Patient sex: F
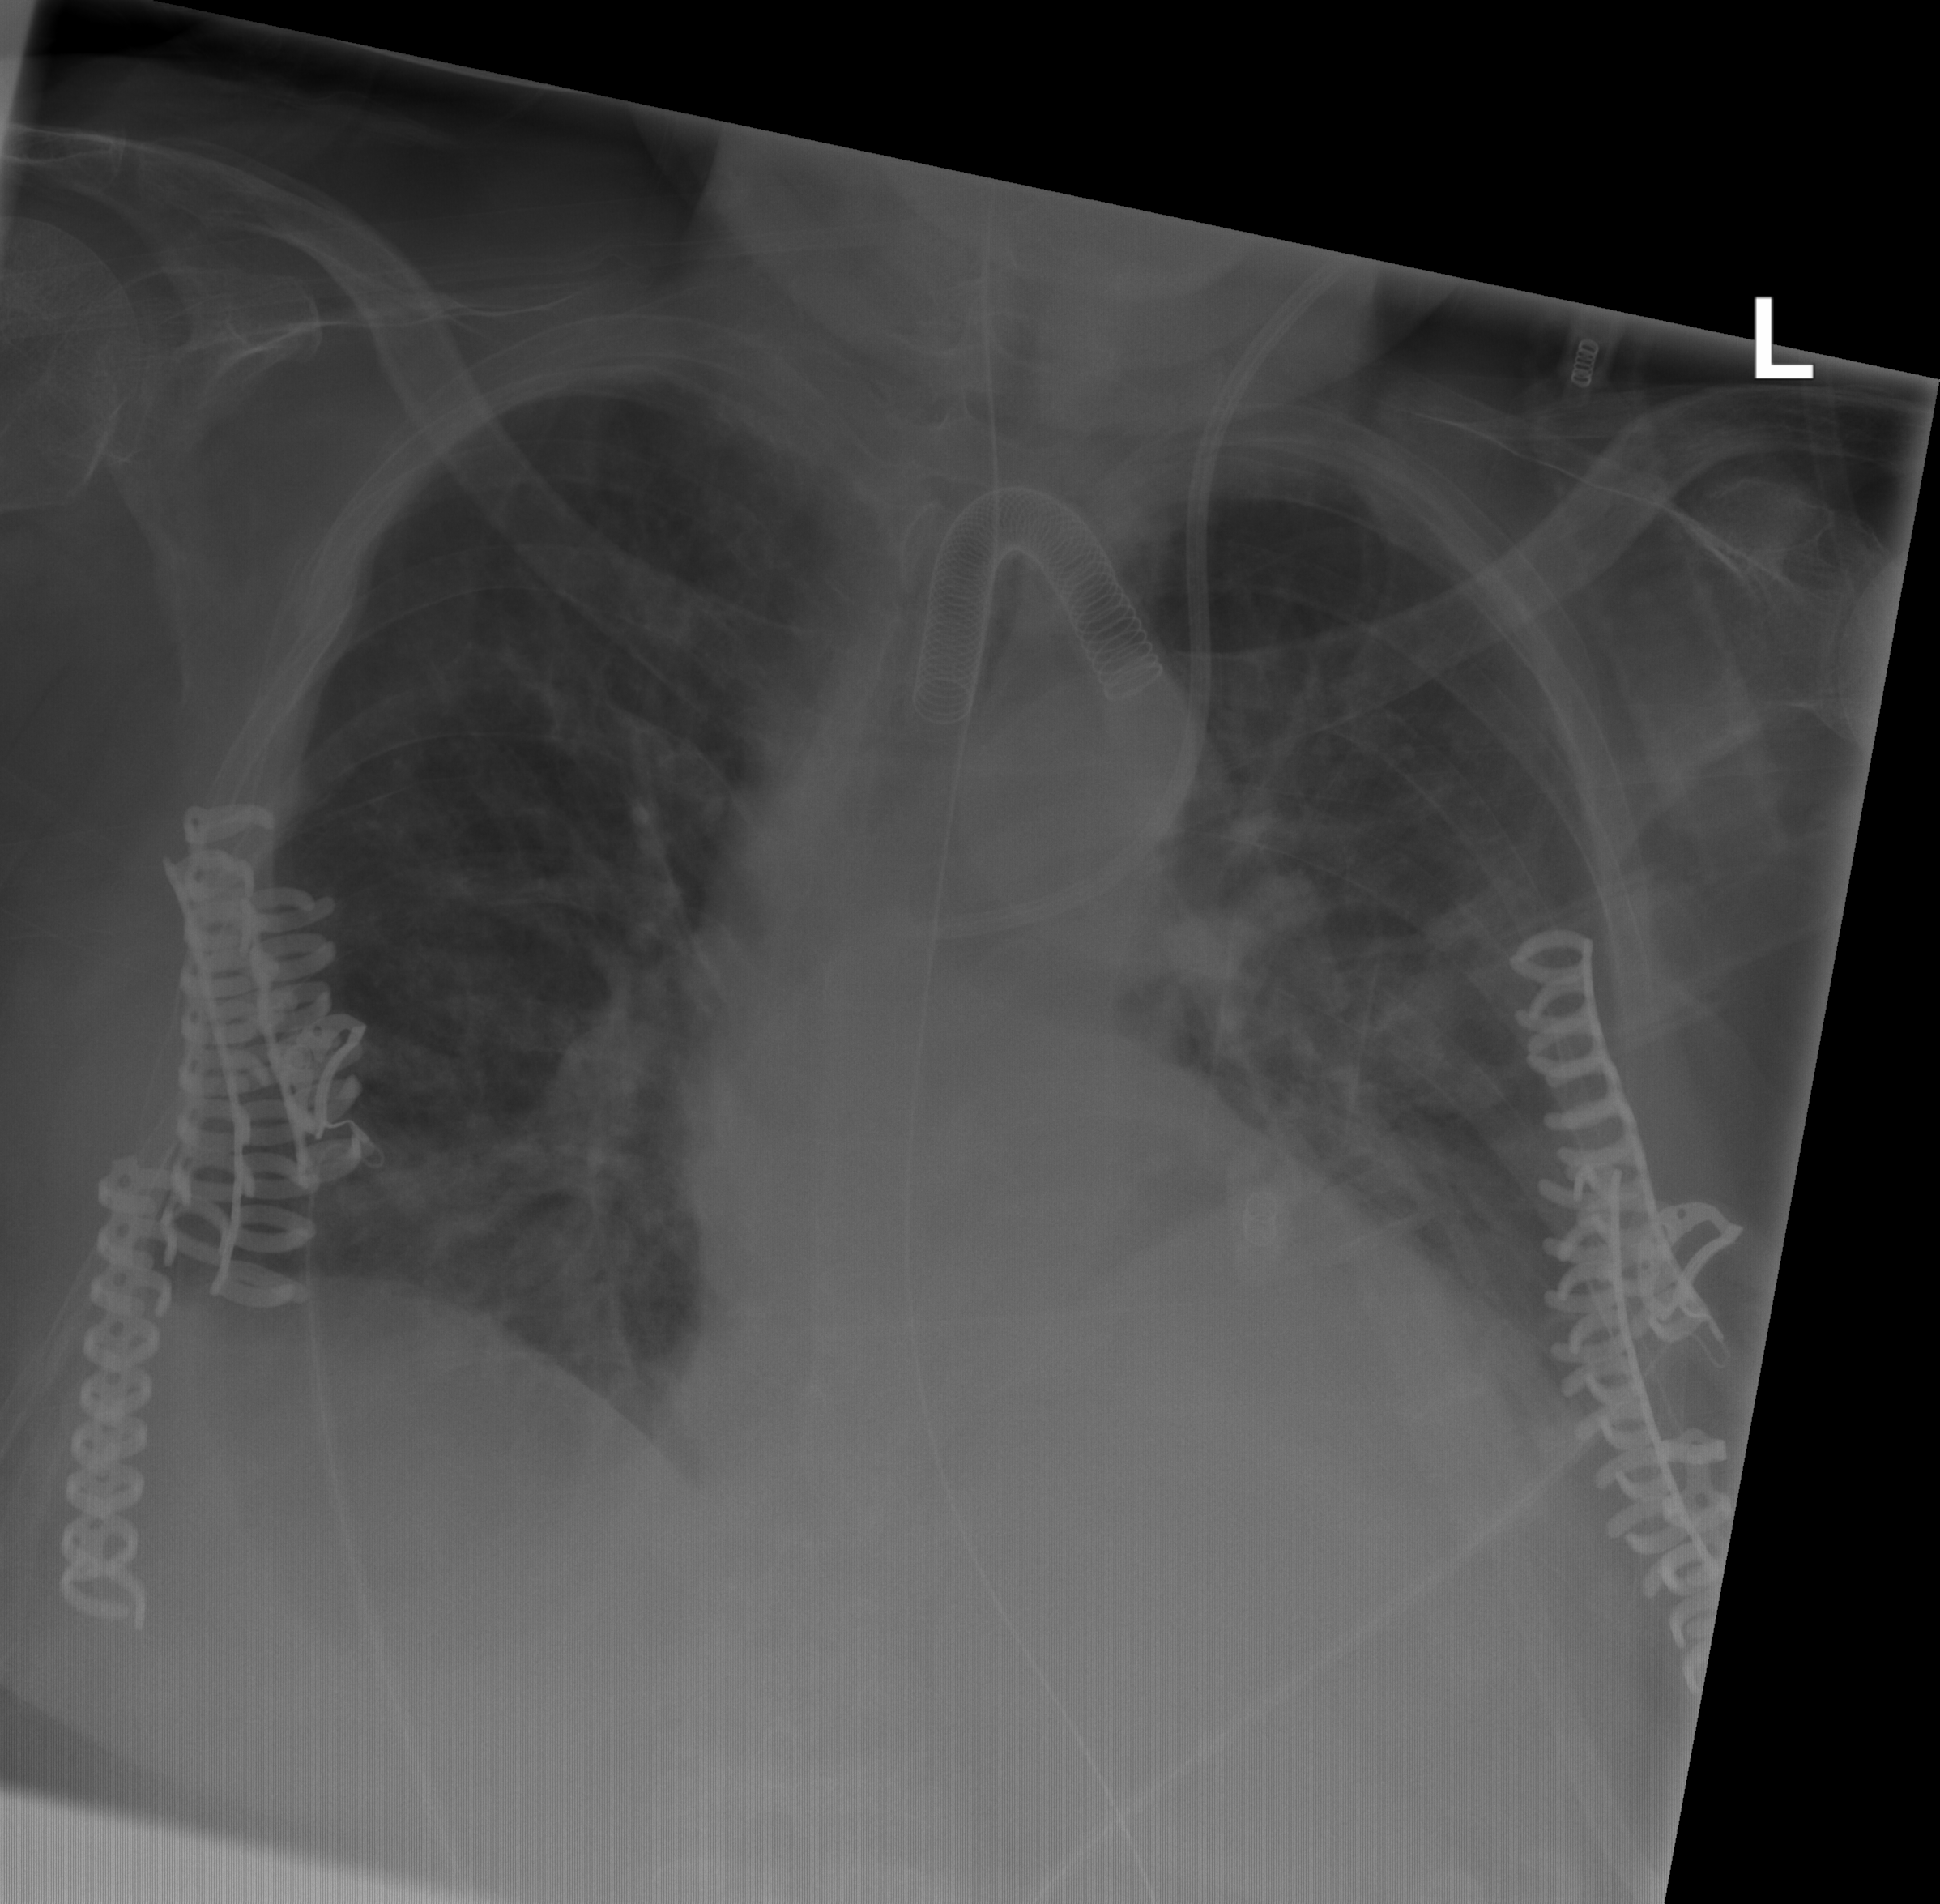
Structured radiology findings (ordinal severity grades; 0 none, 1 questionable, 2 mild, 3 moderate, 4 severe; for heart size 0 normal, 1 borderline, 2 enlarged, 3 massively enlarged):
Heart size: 1
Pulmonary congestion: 2
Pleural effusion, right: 0
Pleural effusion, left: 2
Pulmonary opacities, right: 2
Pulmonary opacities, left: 2
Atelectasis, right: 3
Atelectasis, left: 3